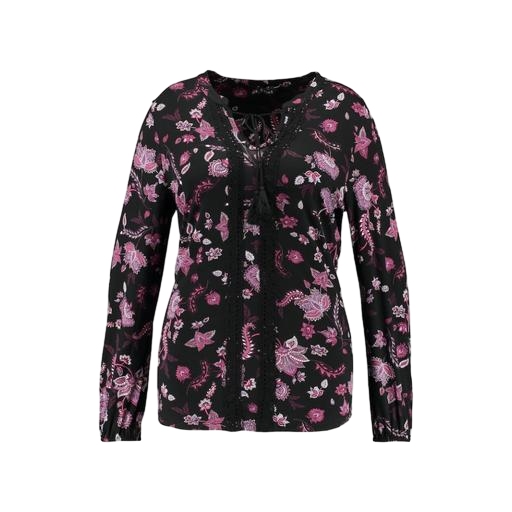
black pussy-bow floral-print blouse, black petite printed top only macy, purple printed lace-yoke t-shirt only macy, white background